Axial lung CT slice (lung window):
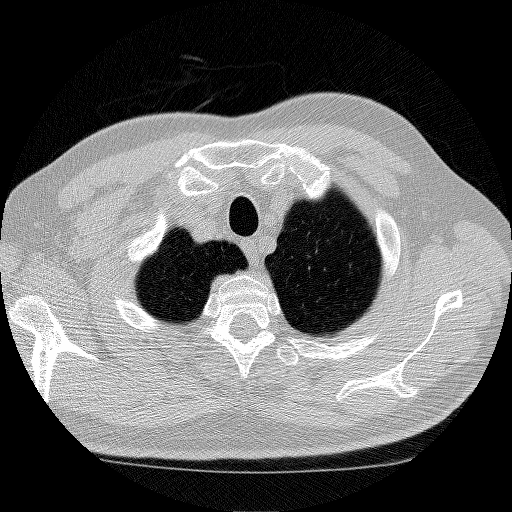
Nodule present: no